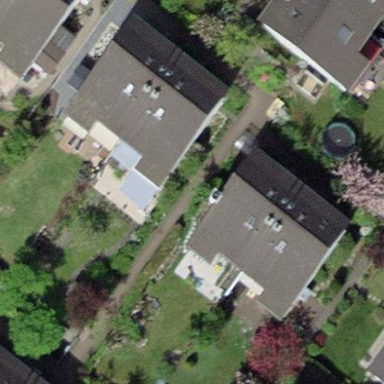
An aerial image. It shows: Semidetached house.